Question: I have the following data.frame:
'''
df = data.frame(ymin = c(0.35,0.4,0.25,0.3,0.55,0.6), lower = c(0.45,0.5,0.35,0.4,0.65,0.7), middle = c(0.5,0.55,0.4,0.45,0.7,0.75), upper = c(0.55,0.6,0.45,0.5,0.75,0.8), ymax = c(0.65,0.7,0.55,0.6,0.85,0.9), factor = c("parental","parental","cross","cross","sex","sex"), factor.label = c("paternal","maternal","F1i","F1R","M","F"), posterior.probability = c(0.92,0.92,0.97,0.97,0.99,0.99), x = c(1,1,2,2,3,3), colors = c("blue","red","gray30","gray70","lightskyblue","pink"))
'''
I want to produce a ggplot2 box plot where df$x defines the x axis locations of the boxes and df$lower, df$upper, df$middle, df$ymin, df$ymax define the boxes, and df$colors define the colors of the boxes. As you can see each pair of boxes should be put on the same x axis location. With the alpha parameter I'll make the boxes transparent so overlaps will be visible.
What I have so far is this code:
'''
p = ggplot(beta.df, aes(x = x, color = colors))
p = p + geom_boxplot(aes(lower = lower,upper = upper, middle = middle, ymin = ymin, ymax = ymax, fill = colors), position = position_dodge(width = 0), width = 0.5, alpha = 0.5, stat = "identity")
'''

Obviously the colors of the boxes are messed up - the '"blue"' and '"red"' boxes should be at 'df$x' = 1, the '"gray30"' and '"gray70"' boxes should be at 'df$x' = 2, and , the '"lightskyblue"' and '"pink"' boxes should be at 'df$x' = 3. So I'm looking to fix that.
I additionally want to have the legend title and labels to be specified rather then generated by defaults. In addition, the df$posterior.probability values are identical for each pair of boxes with the same x axis location, and what I would like is to draw these values (one for each pair) either at the top of the plot, say at the maximum y axis value, or on top the 'max(ymax)' of each pair of boxes and at the corresponding x axis locations. In other words, 0.92, 0.97, and 0.99 will be drawn at x locations: 1, 2, and 3, respectively, and at either the maximum y location of the plot or at these locations y locations: 0.75, 0.65, and 0.95, respectively.
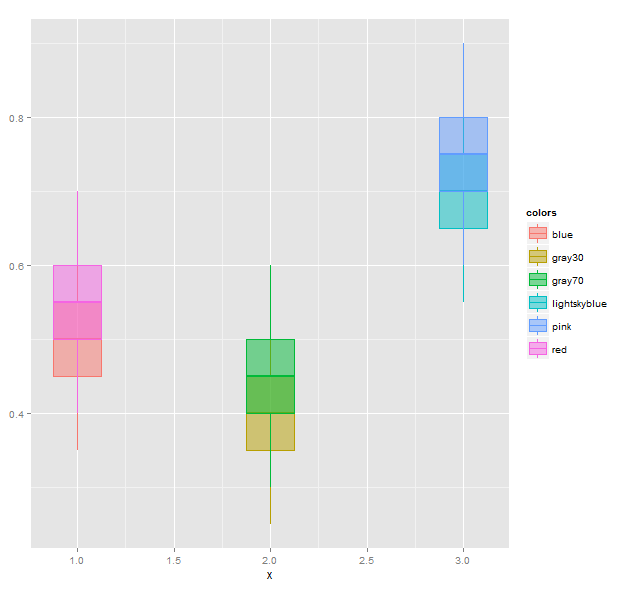
Answer: Your boxplots are overlapping and as I understand from your code, you don't want that. You don't need the position element in your code and you have tot treat you 'x' as a factor in order to get them plotted next to each other.
With this code:
'''
ggplot(df, aes(x = as.factor(x), color = colors)) +
geom_boxplot(aes(lower = lower,upper = upper, middle = middle, ymin = ymin, ymax = ymax, fill = colors), width = 0.5, alpha = 0.5, stat = "identity") +
geom_text(data = df, aes(x = as.factor(x), y = ymax, label = posterior.probability), size = 4, vjust = -0.5) +
scale_fill_identity("Color legend", guide = "legend", labels = c("paternal","F1i","F1R","M","F","maternal")) +
scale_color_identity("Color legend", guide = "legend", labels = c("paternal","F1i","F1R","M","F","maternal")) +
labs(title = "Plot title", x = "X-lab label", y = "Y-lab label")
'''
You get this result:

When you don't want the text-labels in the same color, add 'color = "black"' to the 'geom_text' part.